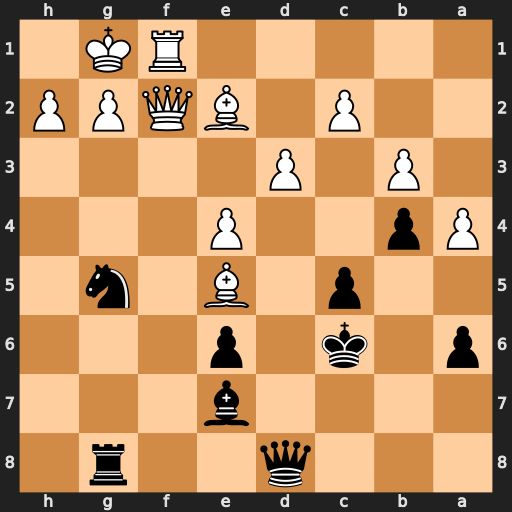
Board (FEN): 3q2r1/4b3/p1k1p3/2p1B1n1/Pp2P3/1P1P4/2P1BQPP/5RK1
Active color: b
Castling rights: -
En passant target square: -
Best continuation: Nh3+ Kh1 Nxf2+